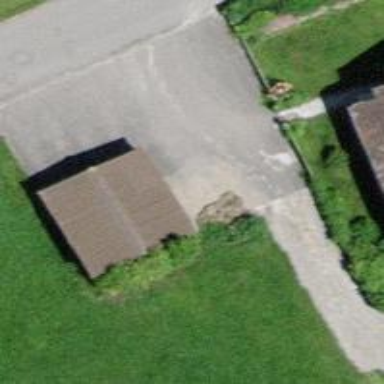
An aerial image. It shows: Garage building.